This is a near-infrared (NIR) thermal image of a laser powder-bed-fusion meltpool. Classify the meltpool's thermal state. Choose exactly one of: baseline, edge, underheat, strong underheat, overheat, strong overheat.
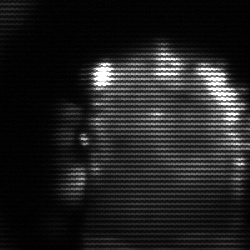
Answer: baseline